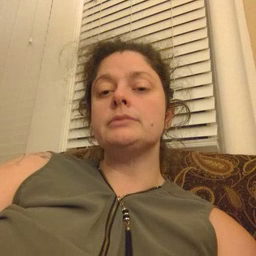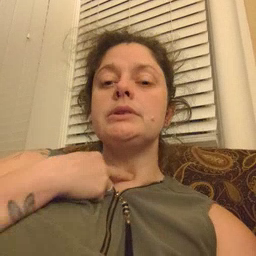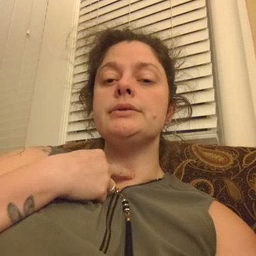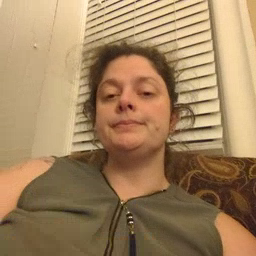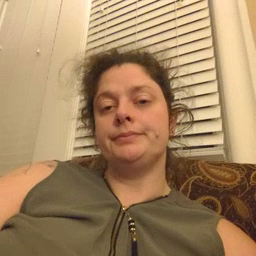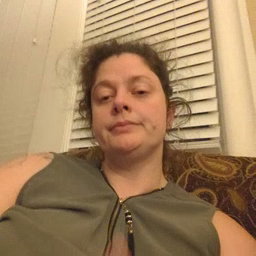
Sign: stuck